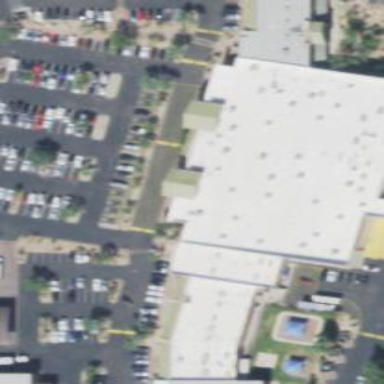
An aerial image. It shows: Swimming pool shop.